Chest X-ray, PA view. Patient: 27 years old, sex F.
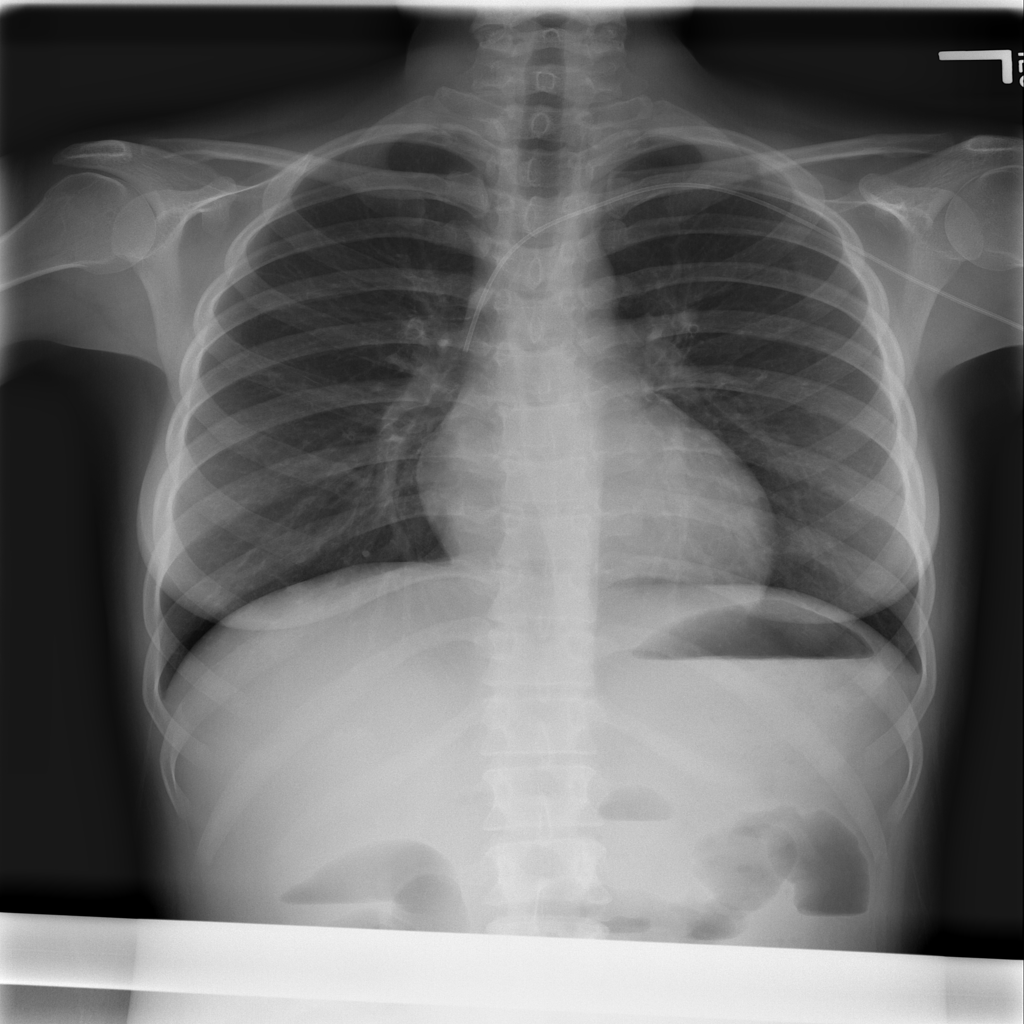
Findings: No Finding